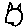
Label: cat